Question: Hey can we hide/show tab layout on button click which will be placed below the tab widget it self.
Eg :

When i try to hide - setVisible(View.GONE) the tabwidget whole screens goes black.
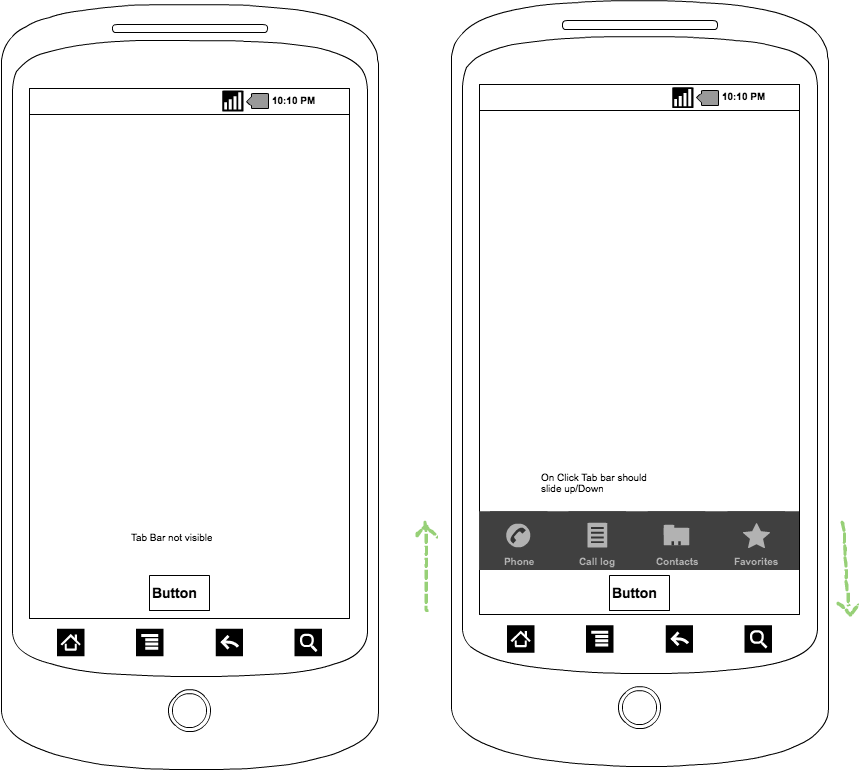
Answer: The most straightforward way to me would just use the android menu as the way to choose between different tabs instead of a real tab view. When the user clicks on a menu button, you load another activity and the menu gets hidden again.
The tabhost is meant to stay there throughout the entire app lifecycle. Using it like this would be wrong. A way to achieve this using the tab would be to set it completely invisible and then load the activity that normally is in the tab on the whole screen.